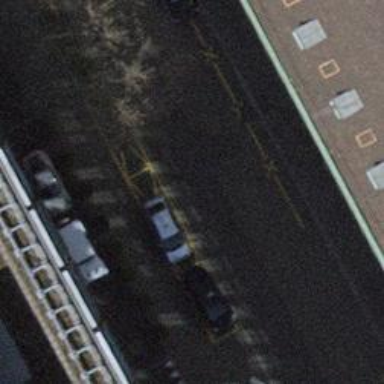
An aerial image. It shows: Parking space designated for taxis.